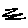
Label: zigzag